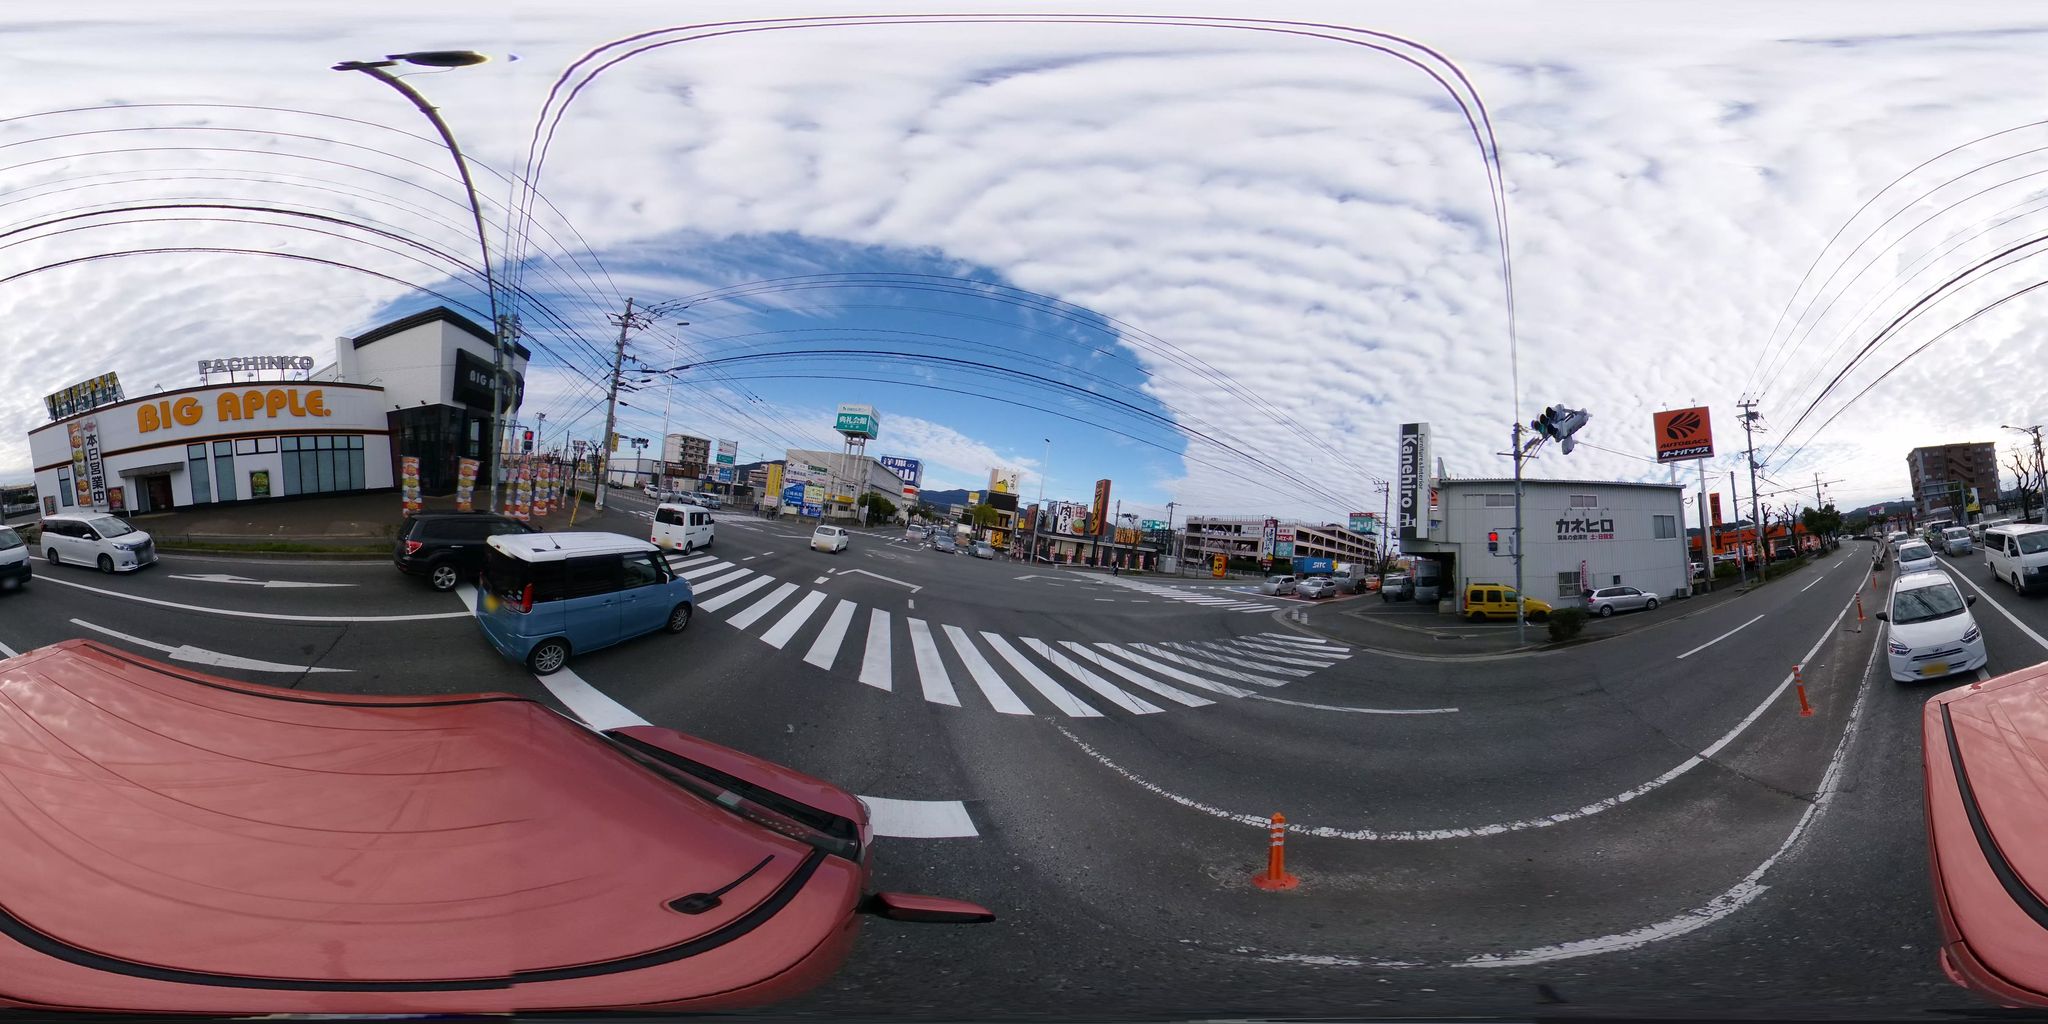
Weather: snowy
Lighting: day
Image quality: slightly poor
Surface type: cycling surface
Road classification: secondary
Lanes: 2.0
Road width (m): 5.0
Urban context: urban centre
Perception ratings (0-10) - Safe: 2.11, Lively: 8.59, Beautiful: 6.28, Boring: 4.11, Depressing: 7.32, Wealthy: 0.7